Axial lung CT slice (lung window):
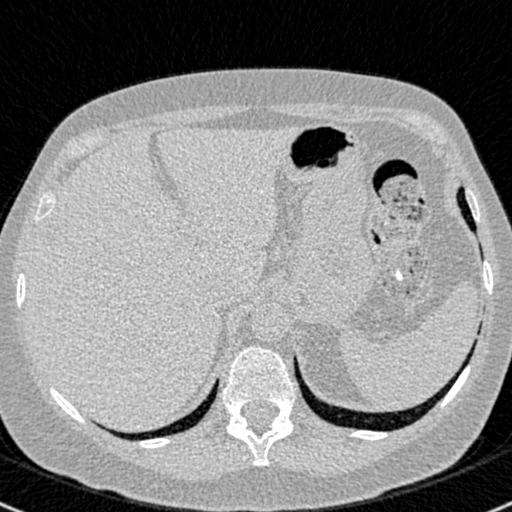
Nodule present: no